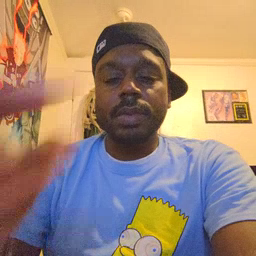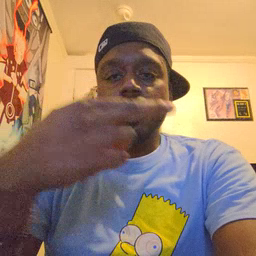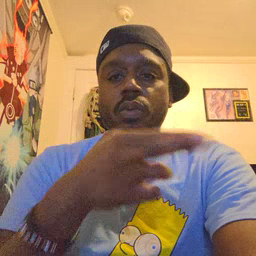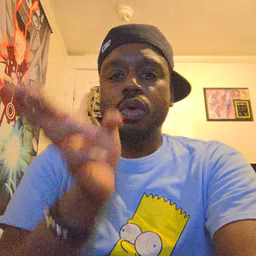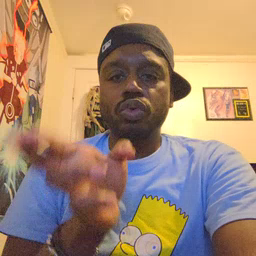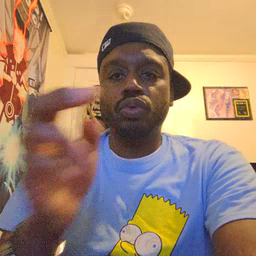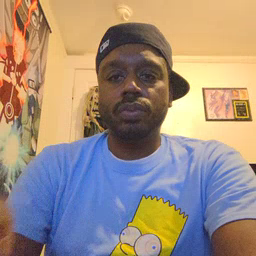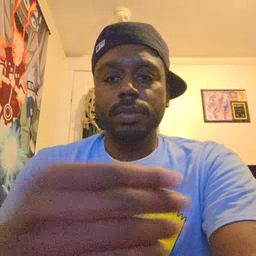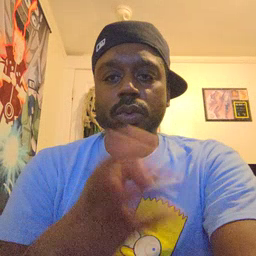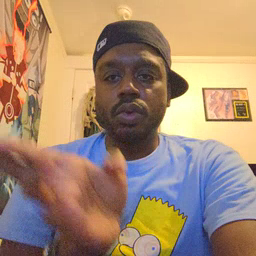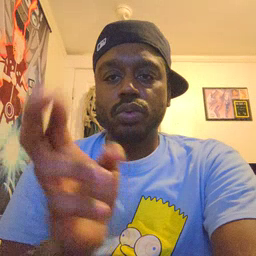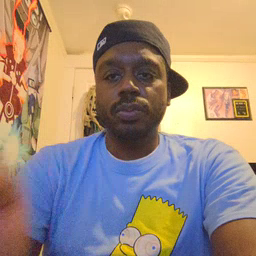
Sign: room